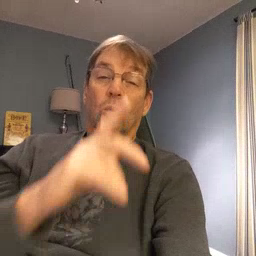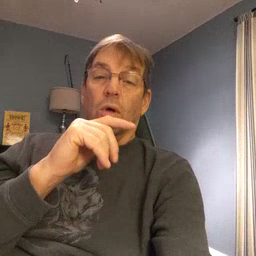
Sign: who